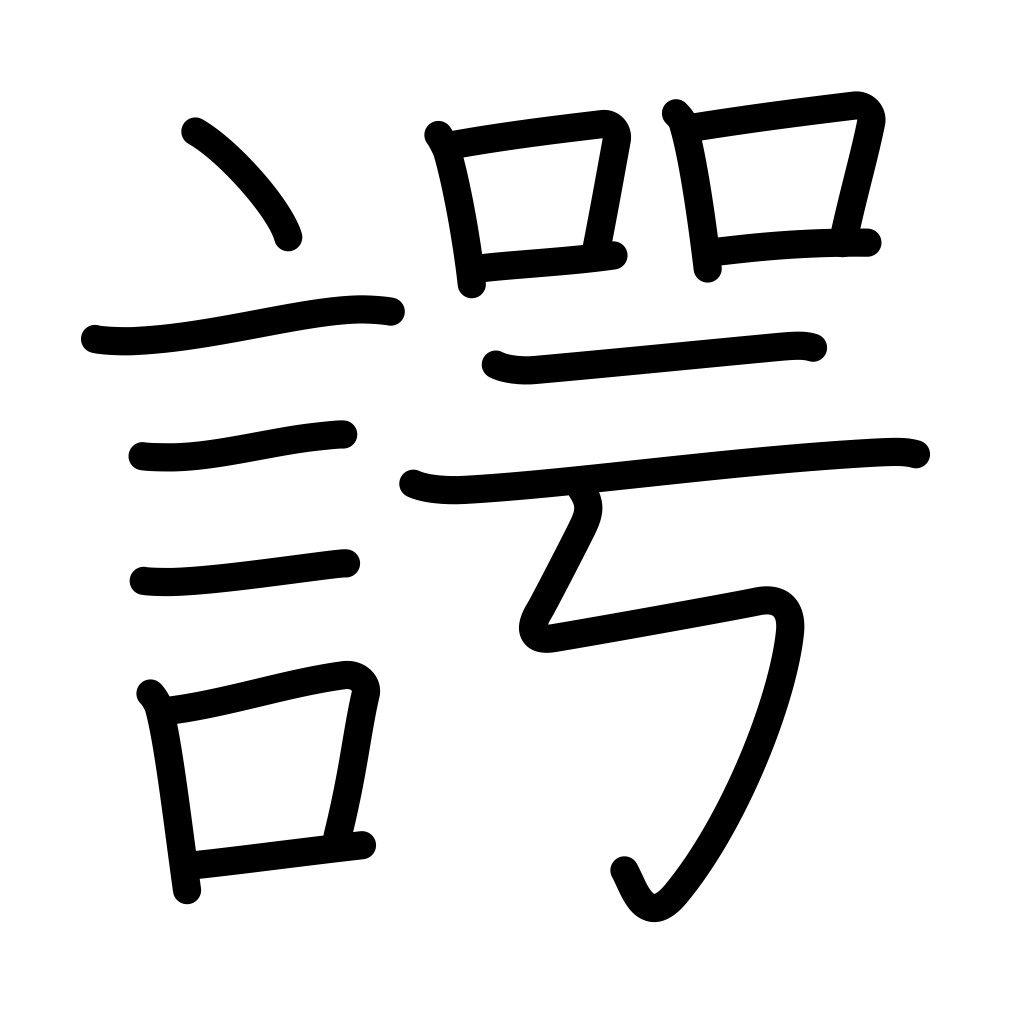
Meaning: speaking the truth